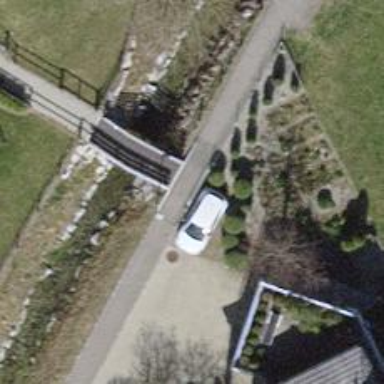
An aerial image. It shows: Footway on bridge.